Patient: sex F, age 71
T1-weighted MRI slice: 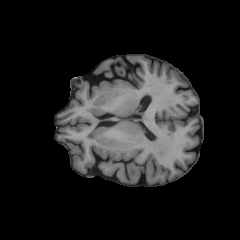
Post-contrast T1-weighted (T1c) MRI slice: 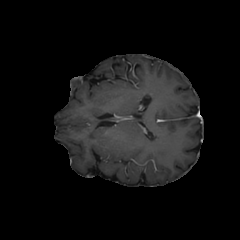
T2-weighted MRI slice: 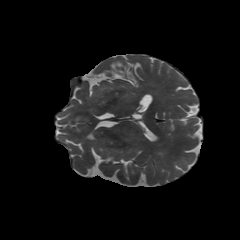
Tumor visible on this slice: yes
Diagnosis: Glioblastoma, IDH-wildtype
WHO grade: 4